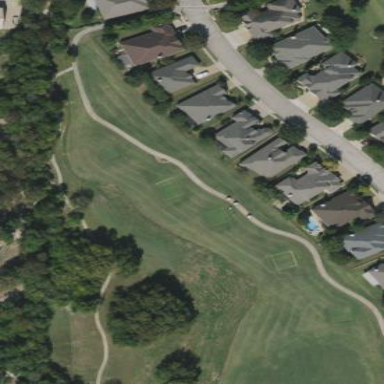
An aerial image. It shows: Area of rough grass used for golf.